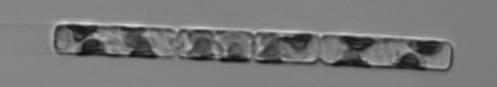
Label: Guinardia_delicatula